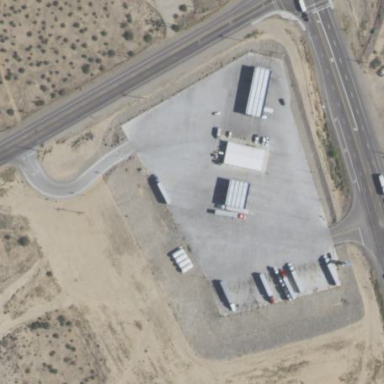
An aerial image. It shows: Place with gasoline fuel available.